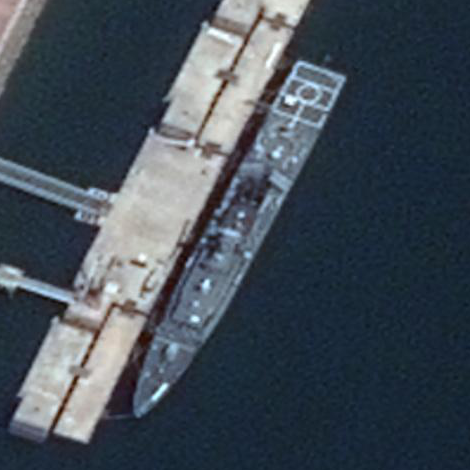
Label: cruiser